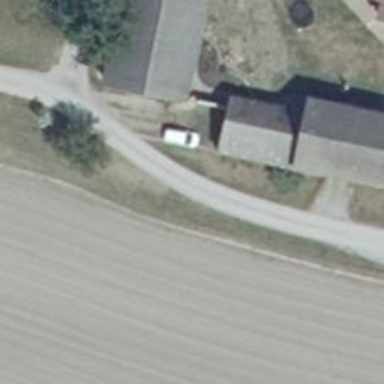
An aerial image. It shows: Driveway with gravel surface.